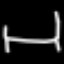
Label: bed